【题型】解答题　【知识点】平面几何　【难度】easy
已知：如图，在$\triangle ABC$中，点$D$、$E$、$F$分别为$BC$、$AB$、$AC$上的点，$AF \parallel ED$，且$AF = ED$，延长$FD$到点$G$，使$DG = FD$。求证：$ED$、$AG$互相平分。

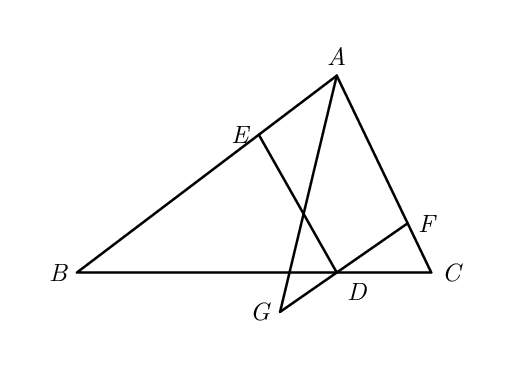
【解答】
【答案】见解析
【详解】证明：连接$AD$，$EG$，
\vspace{6em} % 为几何图形预留空白位置

$\because AF \parallel ED$，$DE = AF$，
$\therefore$ 四边形$AEDF$是平行四边形，
$\therefore AE = DF$，$AE \parallel DF$。
$\because DG = DF$，
$\therefore DG = AE$，
$\therefore$ 四边形$AEGD$是平行四边形，
$\therefore AG$和$DE$互相平分。
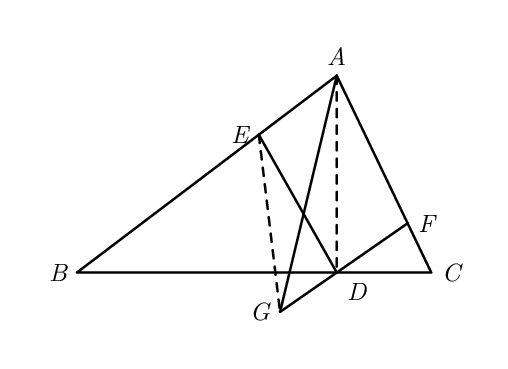